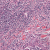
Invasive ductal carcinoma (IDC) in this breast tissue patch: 1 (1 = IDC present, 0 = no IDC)